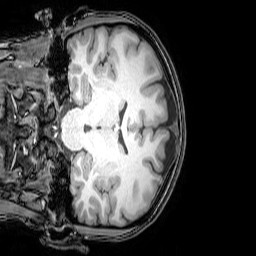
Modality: T1w
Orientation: coronal
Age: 24
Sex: female
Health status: healthy
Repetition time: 0.081 s
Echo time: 0.037 s